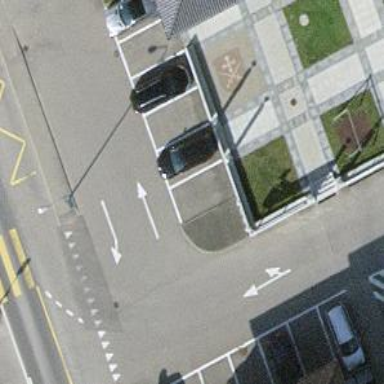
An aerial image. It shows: Bicycle parking area with racks.